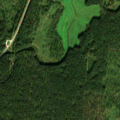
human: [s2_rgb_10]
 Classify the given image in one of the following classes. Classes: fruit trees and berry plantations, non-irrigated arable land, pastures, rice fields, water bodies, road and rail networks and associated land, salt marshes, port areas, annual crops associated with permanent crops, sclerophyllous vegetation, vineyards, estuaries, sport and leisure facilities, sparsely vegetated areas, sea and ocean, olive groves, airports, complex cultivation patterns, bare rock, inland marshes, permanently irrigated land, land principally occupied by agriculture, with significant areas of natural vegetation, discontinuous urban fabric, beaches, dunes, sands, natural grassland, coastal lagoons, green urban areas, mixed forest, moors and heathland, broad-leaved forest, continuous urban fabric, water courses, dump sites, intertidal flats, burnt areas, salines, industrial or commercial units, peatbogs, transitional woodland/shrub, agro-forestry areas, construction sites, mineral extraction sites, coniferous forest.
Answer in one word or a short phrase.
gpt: pastures, coniferous forest